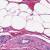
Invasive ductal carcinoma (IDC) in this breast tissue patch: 0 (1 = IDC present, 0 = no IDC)